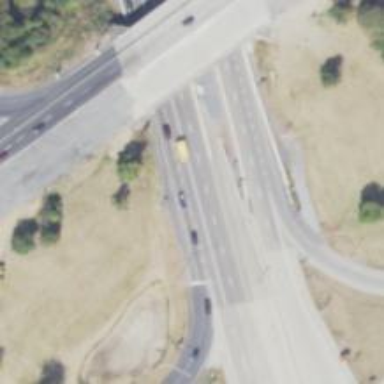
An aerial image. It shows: Motorway junction.